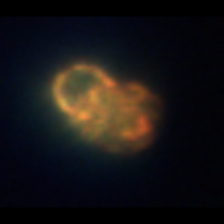
Taxon: Ciliates
Group: Other